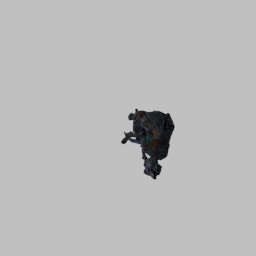
Label: people